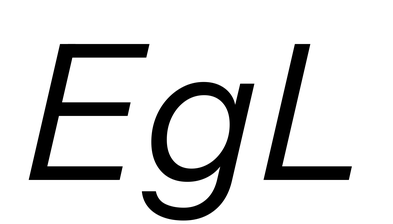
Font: InstrumentSans-Italic_Italic